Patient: sex M, age 52
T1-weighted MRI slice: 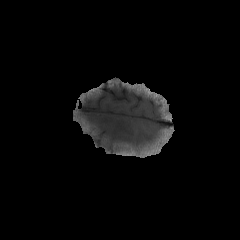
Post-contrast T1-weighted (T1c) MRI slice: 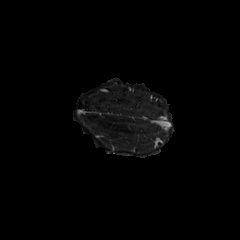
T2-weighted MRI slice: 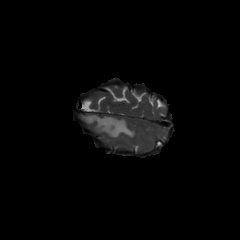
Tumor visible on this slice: yes
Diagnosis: Glioblastoma, IDH-wildtype
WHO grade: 4